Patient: sex M, age 62
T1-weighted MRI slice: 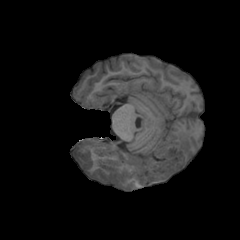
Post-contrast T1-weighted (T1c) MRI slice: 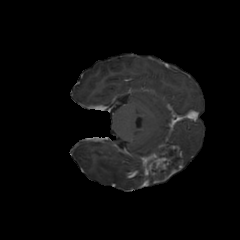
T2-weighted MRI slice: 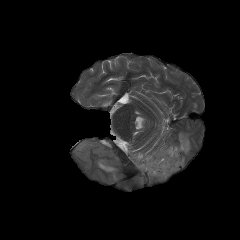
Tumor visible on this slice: yes
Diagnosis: Glioblastoma, IDH-wildtype
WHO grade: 4